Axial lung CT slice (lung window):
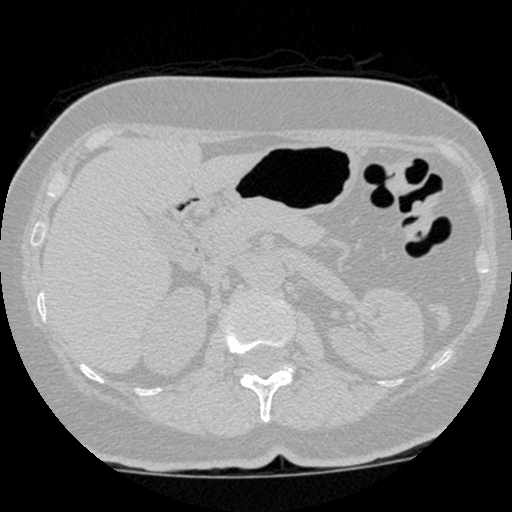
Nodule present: no